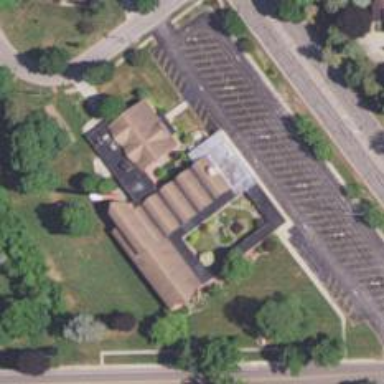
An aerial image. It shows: Kindergarten.